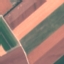
Land use / land cover class: AnnualCrop